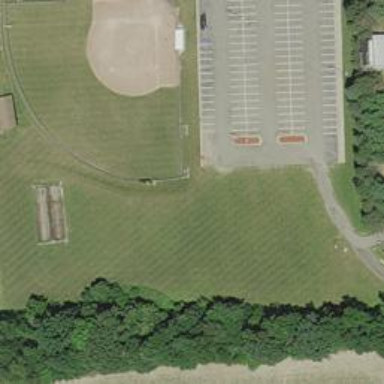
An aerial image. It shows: Softball pitch with grass and dirt surface for leisure land activities.